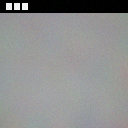
Screen state: on